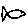
Label: fish